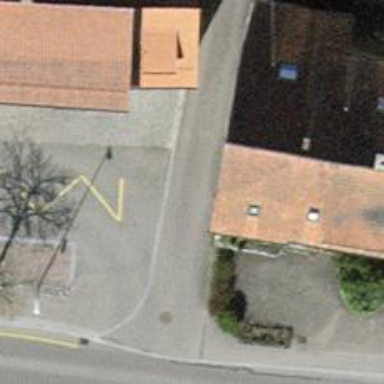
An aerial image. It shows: Residential road with asphalt surface and no sidewalks.